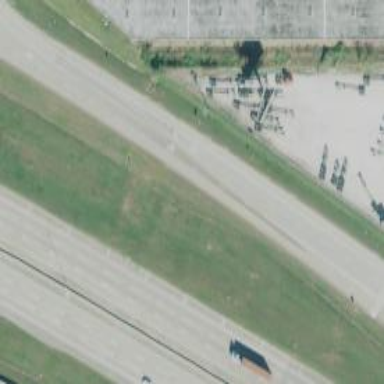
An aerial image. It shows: Secondary road with frontage road.